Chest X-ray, PA view. Patient: 32 years old, sex M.
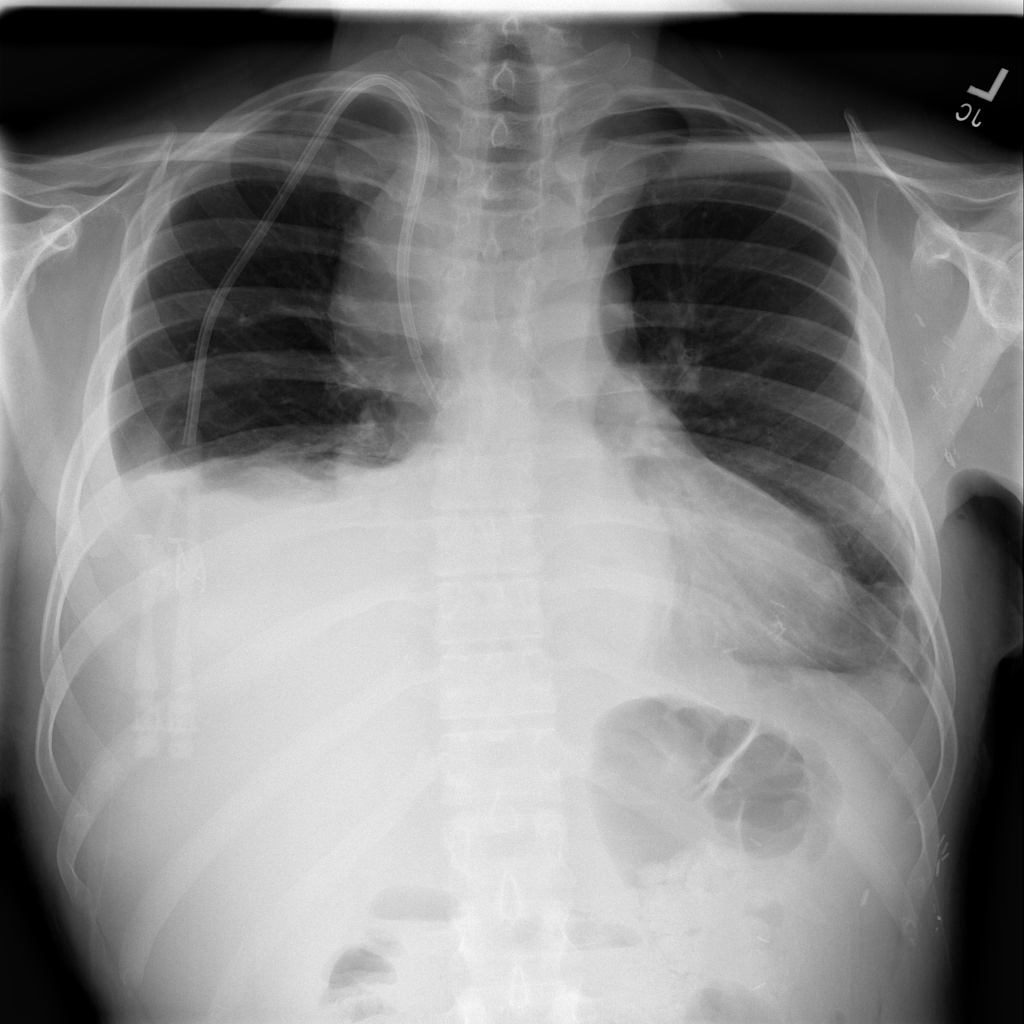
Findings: Effusion, Pneumothorax